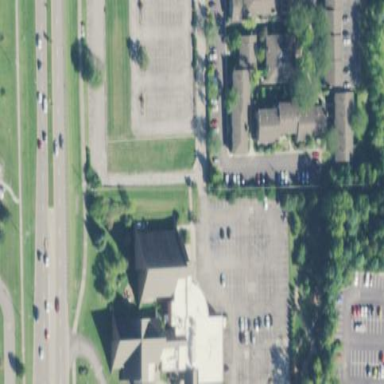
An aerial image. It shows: Building serving as place of worship.